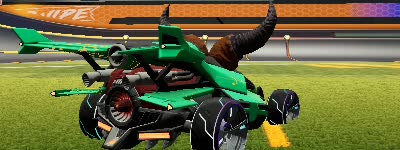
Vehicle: aftershock